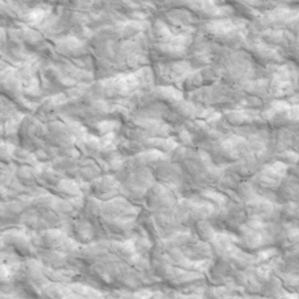
Label: non_frost